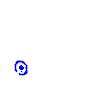
Particle: electron